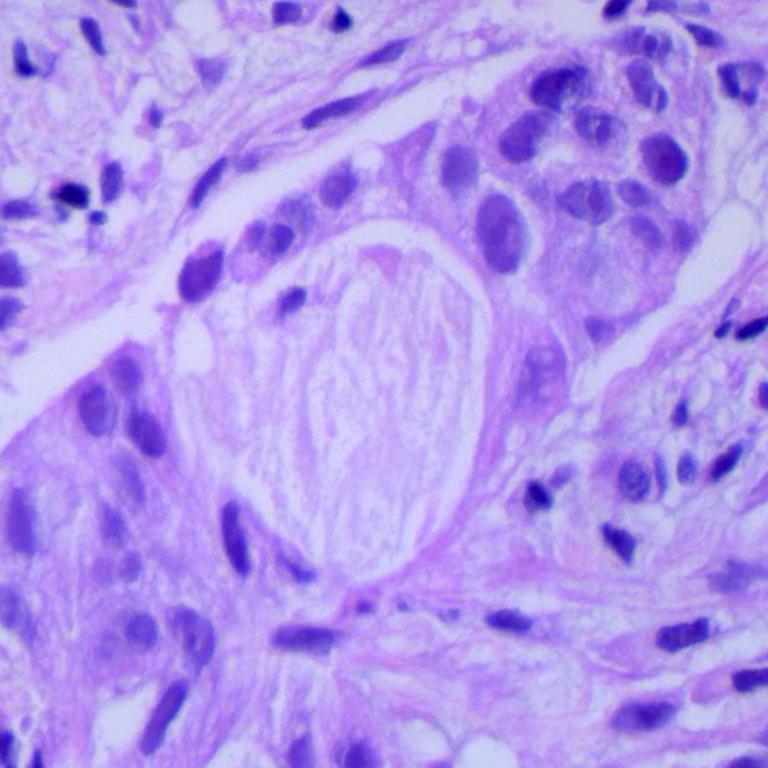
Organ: lung
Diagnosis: adenocarcinomas